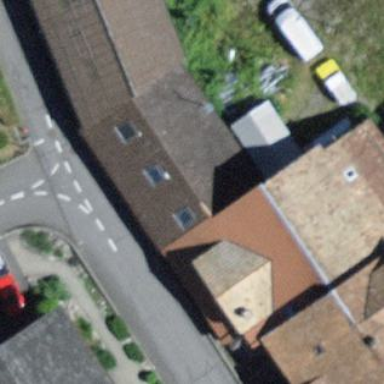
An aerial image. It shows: Residential building.